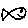
Label: fish